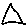
Label: triangle